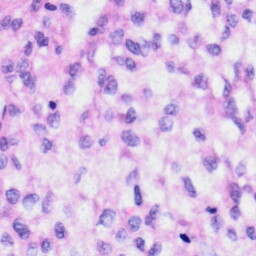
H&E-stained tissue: Liver